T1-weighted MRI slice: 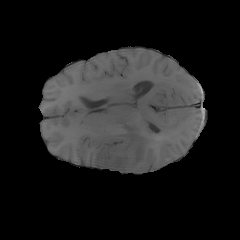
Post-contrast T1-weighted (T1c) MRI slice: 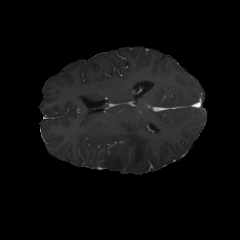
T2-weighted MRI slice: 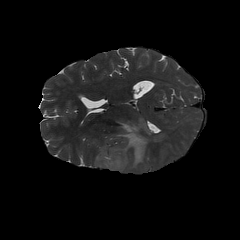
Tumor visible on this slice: yes